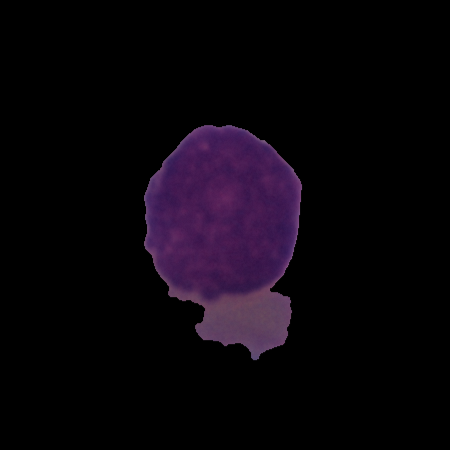
Label: cancer